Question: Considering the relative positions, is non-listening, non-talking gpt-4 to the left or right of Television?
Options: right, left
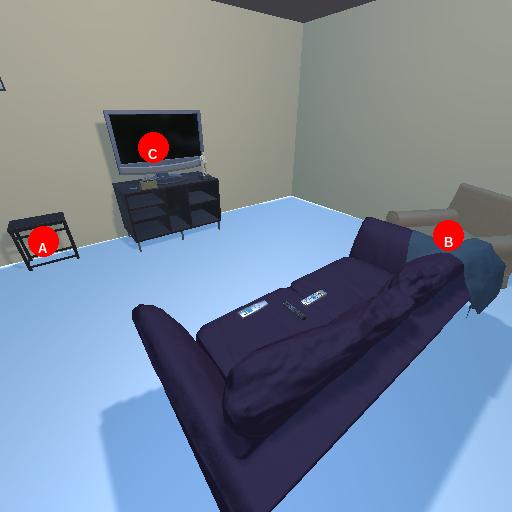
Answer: right